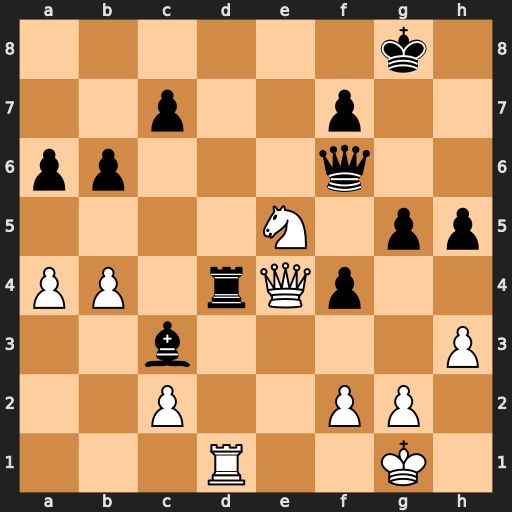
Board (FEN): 6k1/2p2p2/pp3q2/4N1pp/PP1rQp2/2b4P/2P2PP1/3R2K1
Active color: w
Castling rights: -
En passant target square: -
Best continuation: Rxd4 Bxd4 Qxd4